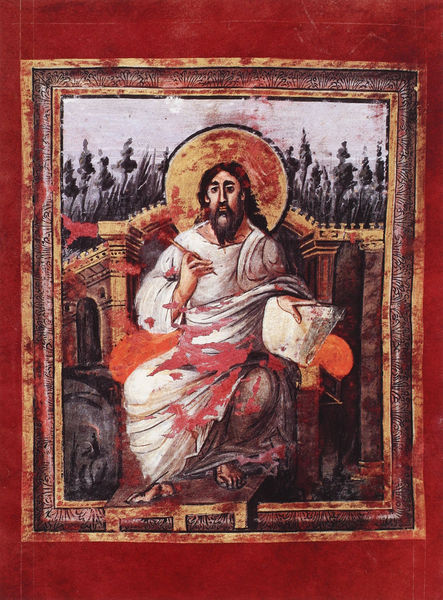
Titel: Krönungsevangeliar
Institution: Wien, Schatzkammer
Schlagwörter: feder, mann, weiß, landschaft, hintergrund, hut, orange, zeichnung, gebäude, rot, malerei, bart, bibel, rahmen, kirche, gewand, haare, kopfbedeckung, thron, barfuss, blut, antike, buch, sitzfigur, stift, nimbus, christus, toga, heiliger, gloriole, ror, buchmalerei, evangelist, evangelium, evangeliar, schreibstift